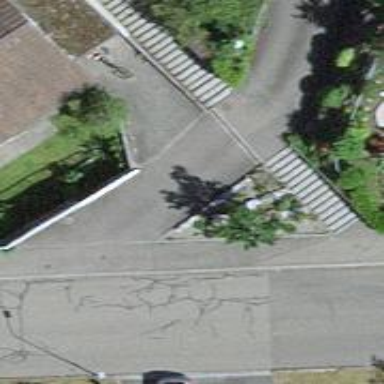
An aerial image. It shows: Footway along the road.